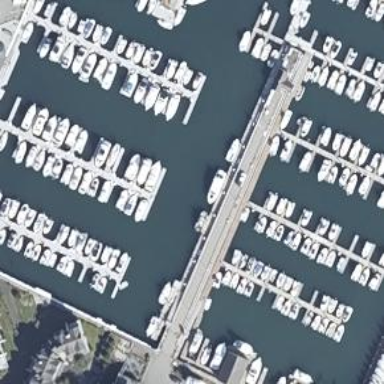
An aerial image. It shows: Man-made pier.